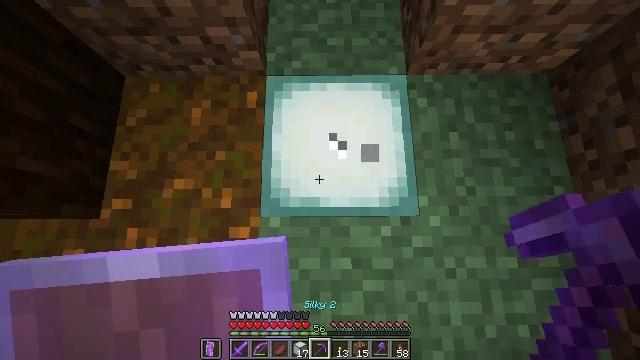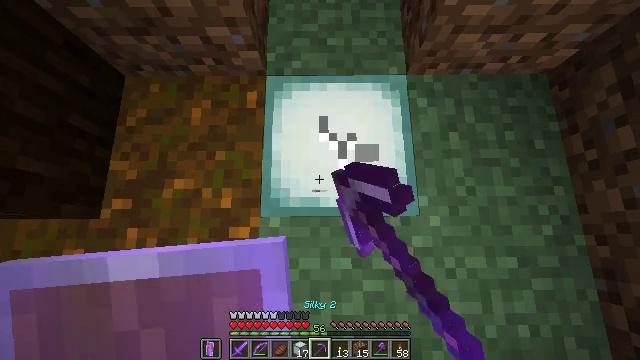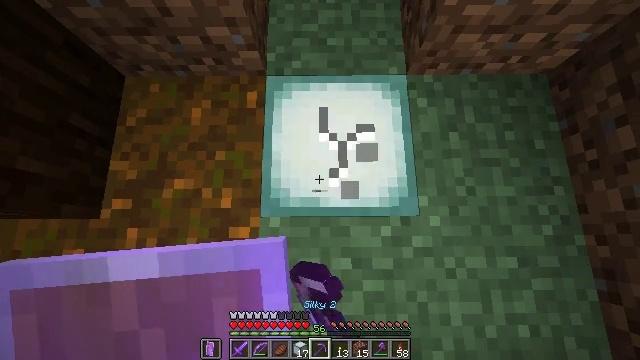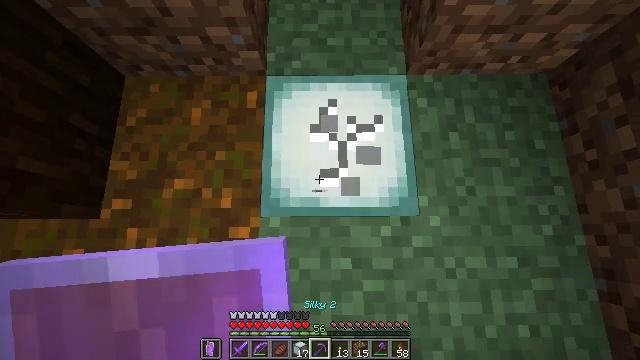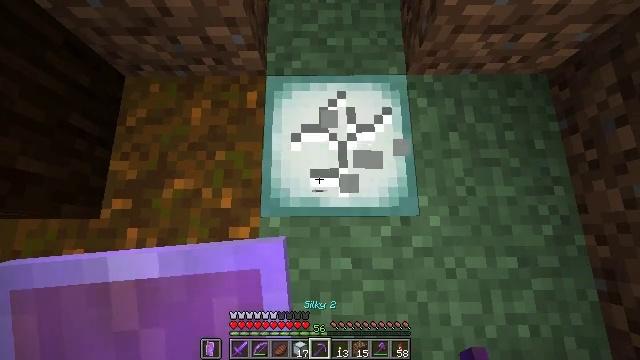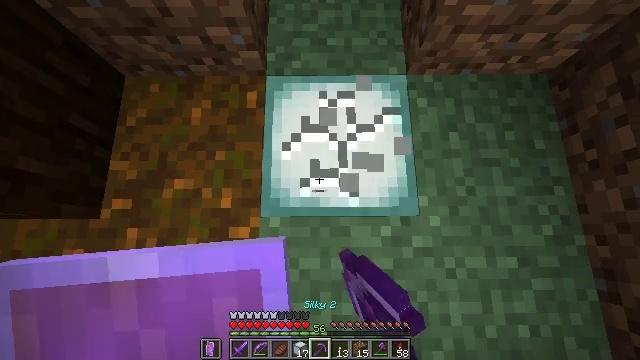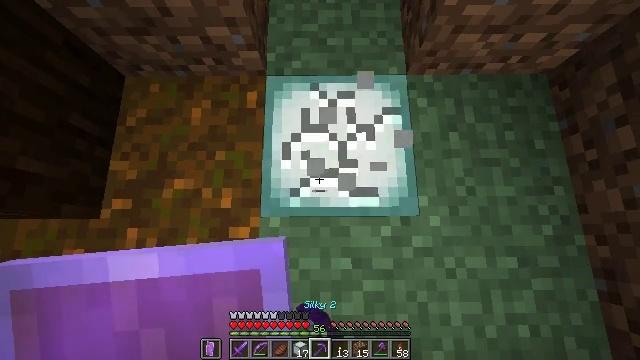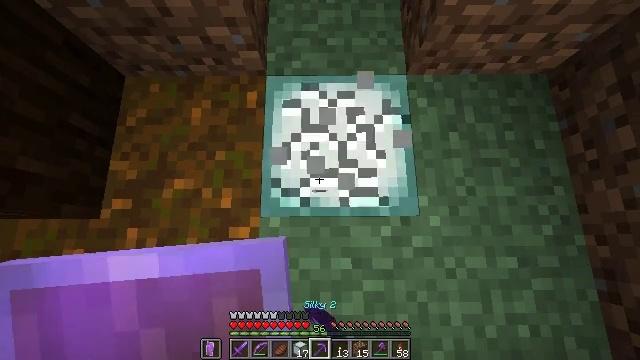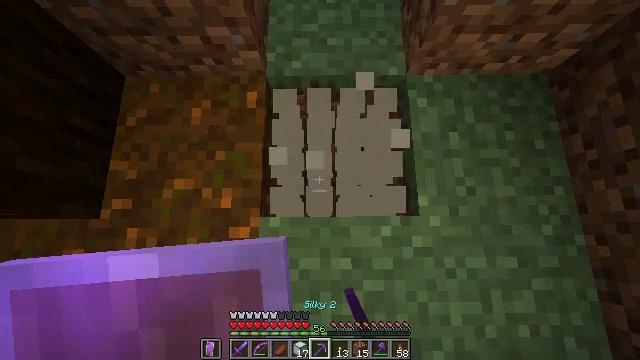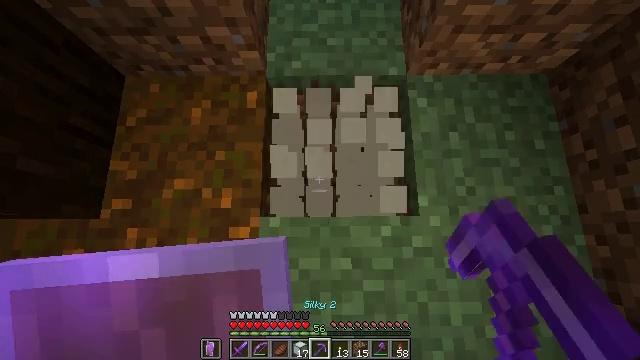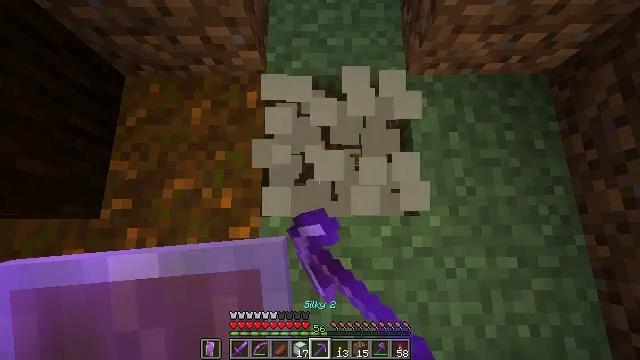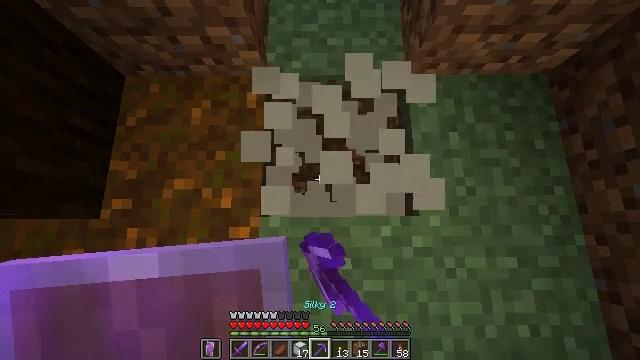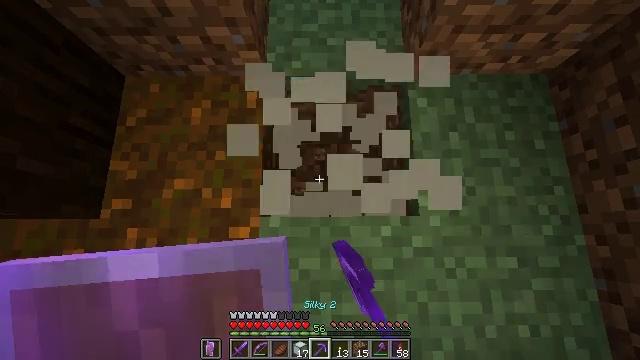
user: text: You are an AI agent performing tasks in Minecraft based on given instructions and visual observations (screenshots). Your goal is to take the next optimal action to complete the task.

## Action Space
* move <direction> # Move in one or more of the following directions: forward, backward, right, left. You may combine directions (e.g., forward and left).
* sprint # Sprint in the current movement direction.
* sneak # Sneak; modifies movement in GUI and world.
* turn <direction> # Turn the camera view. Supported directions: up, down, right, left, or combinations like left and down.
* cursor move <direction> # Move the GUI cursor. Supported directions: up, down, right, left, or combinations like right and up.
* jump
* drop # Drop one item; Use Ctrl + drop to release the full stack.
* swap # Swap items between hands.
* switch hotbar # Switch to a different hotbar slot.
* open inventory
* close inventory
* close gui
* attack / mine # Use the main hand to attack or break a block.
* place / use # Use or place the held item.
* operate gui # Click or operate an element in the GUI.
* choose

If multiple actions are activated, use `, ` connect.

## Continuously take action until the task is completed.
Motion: motion action
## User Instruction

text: Gather the sea lantern with a pickaxe.
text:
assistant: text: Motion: attack / mine
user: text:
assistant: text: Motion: attack / mine
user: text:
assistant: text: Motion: attack / mine
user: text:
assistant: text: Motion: attack / mine
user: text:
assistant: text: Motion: attack / mine
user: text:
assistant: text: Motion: attack / mine
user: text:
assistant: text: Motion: attack / mine
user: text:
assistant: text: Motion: attack / mine
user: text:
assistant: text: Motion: attack / mine
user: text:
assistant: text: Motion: attack / mine
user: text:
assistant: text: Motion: attack / mine
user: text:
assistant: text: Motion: attack / mine
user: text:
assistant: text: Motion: attack / mine